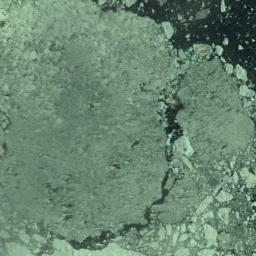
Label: sea_ice